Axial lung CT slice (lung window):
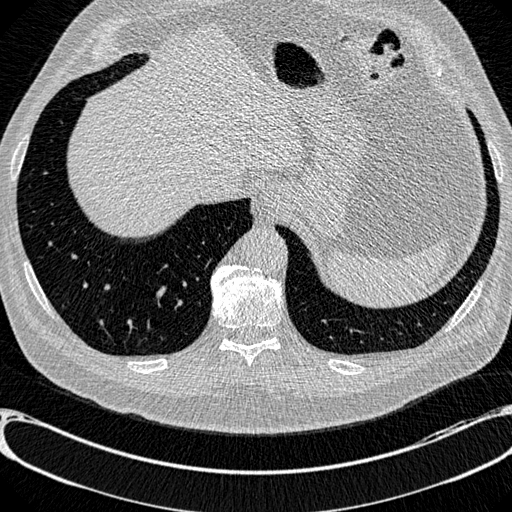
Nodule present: no